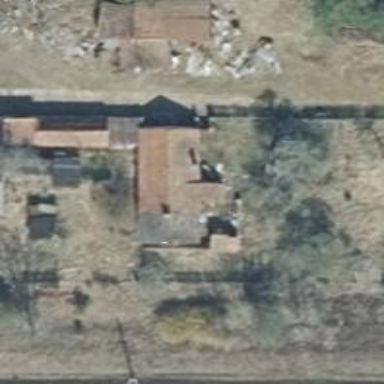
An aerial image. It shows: Simple house.